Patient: sex F, age 56
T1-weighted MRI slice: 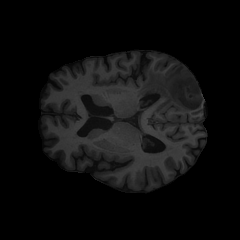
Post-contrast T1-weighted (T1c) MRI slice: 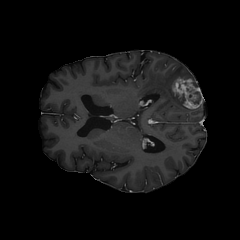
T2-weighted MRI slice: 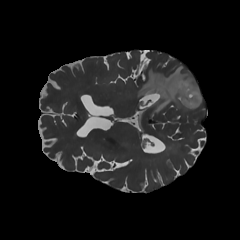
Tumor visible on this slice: yes
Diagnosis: Glioblastoma, IDH-wildtype
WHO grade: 4